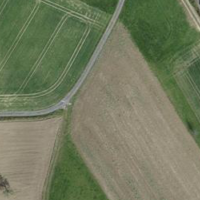
EUNIS habitat code: 52
Species observed at this site:
Medicago sativa